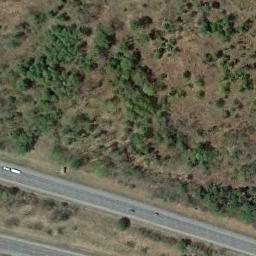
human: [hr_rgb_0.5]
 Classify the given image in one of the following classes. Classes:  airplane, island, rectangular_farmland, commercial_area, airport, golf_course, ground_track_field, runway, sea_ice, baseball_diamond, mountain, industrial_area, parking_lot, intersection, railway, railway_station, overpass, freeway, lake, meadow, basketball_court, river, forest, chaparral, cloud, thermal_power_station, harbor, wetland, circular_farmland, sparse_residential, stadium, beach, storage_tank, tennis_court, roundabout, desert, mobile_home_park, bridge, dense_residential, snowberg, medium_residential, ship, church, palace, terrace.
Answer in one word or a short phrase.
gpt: freeway